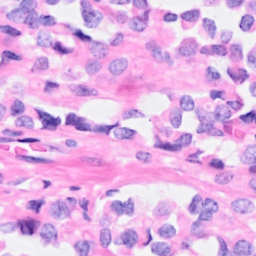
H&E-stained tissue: Breast